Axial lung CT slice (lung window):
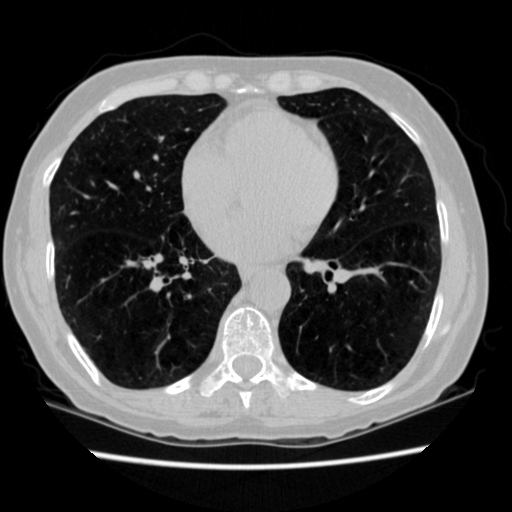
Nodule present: no